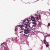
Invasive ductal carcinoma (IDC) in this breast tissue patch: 0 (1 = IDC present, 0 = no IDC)